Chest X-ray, AP view. Patient: 52 years old, sex M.
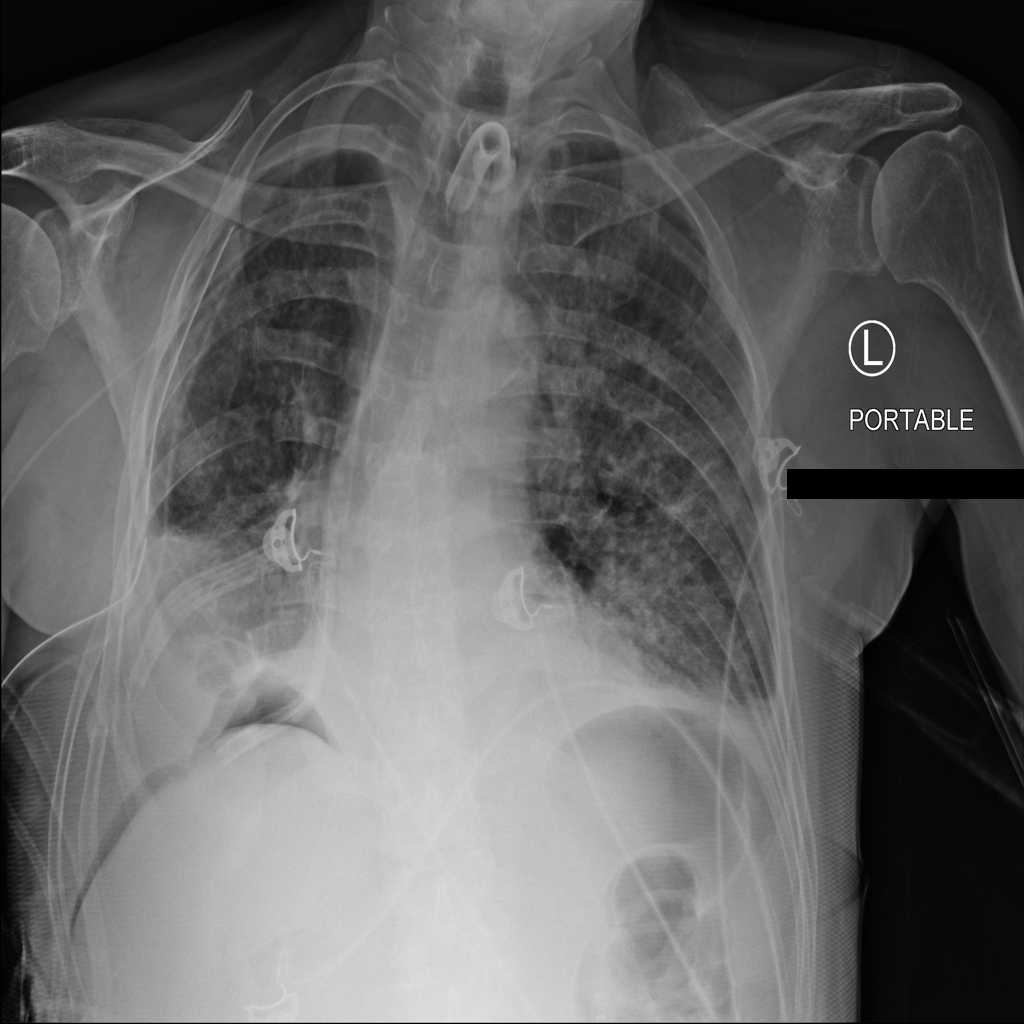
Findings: Infiltration